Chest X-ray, AP view. Patient: 72 years old, sex M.
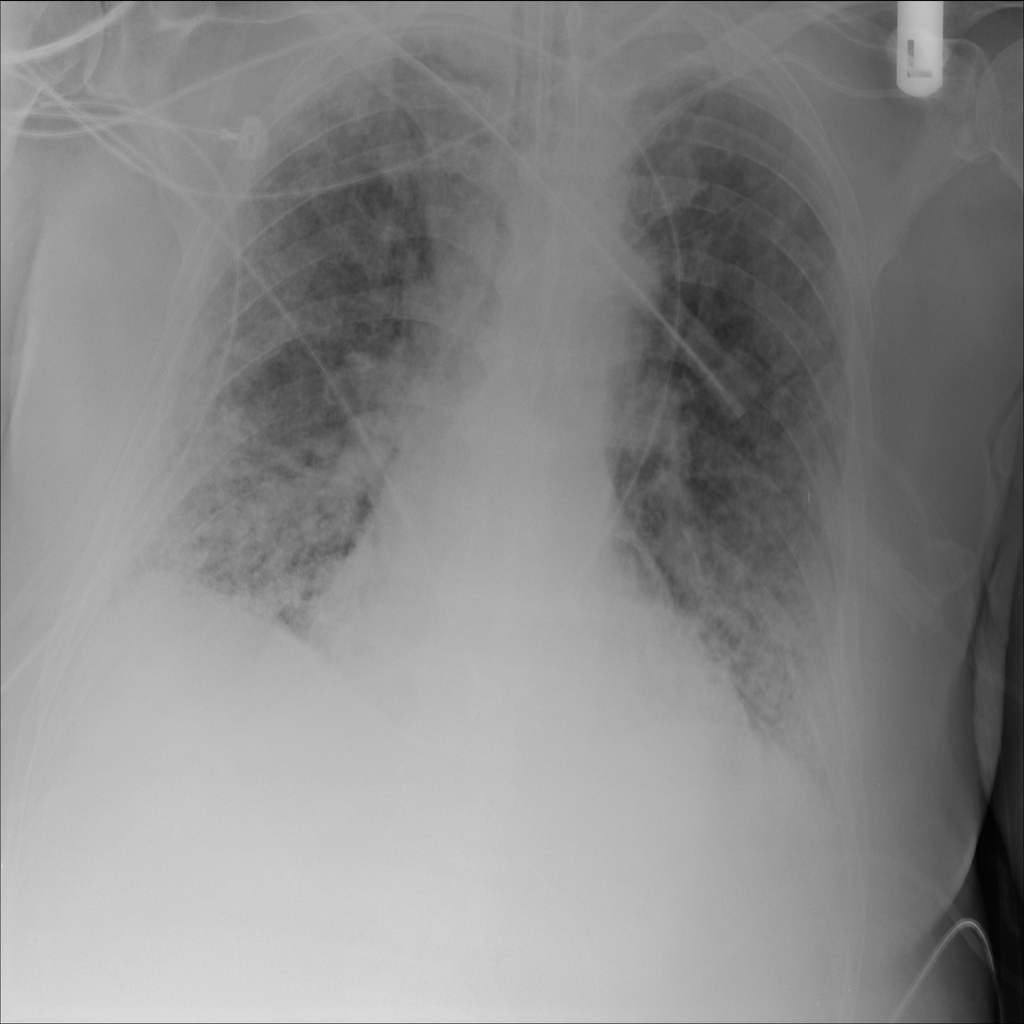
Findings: Infiltration